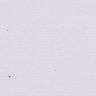
Metastatic tissue present: no